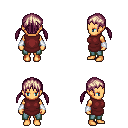
a pixel art fantasy rpg character, female body template, human, tanned skin, maroon tunic, teal pants, white blonde twin-tailed hairstyle, white cloth bracers, four views (front, back, left, right), 2x2 character sprite sheet, small pixel art, hard edges, no anti-aliasing